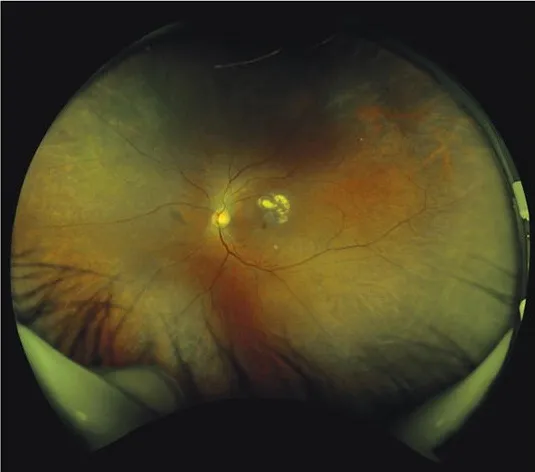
Fundus photographs obtained at presentation of a 69-year-old Japanese man with a history of stage 4 esophageal cancer. A; In the right eye, a veil-like vitreous opacity and retinal whitening in the macular and peripheral retina were apparent. The retinal pigment epithelium appeared to be intact and no choroidal masses or lesions were visible.
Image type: ophthalmic_imaging (fundus_photograph)